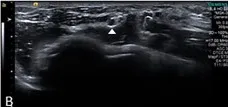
Swelling (arrowhead) is noted as the nerve is traced proximally.
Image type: radiology (ultrasound)